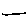
Label: line